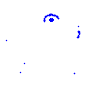
Particle: proton